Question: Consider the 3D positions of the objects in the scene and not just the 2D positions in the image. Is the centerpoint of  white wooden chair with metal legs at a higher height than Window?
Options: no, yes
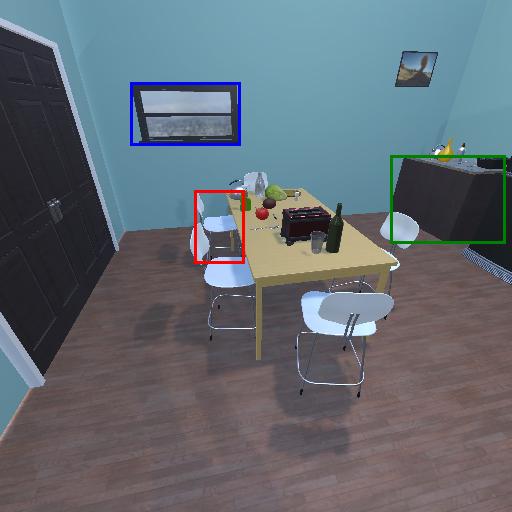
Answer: no